Field crop: maize
Growth stage: 2
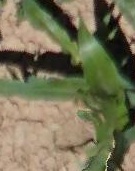
Species: maize